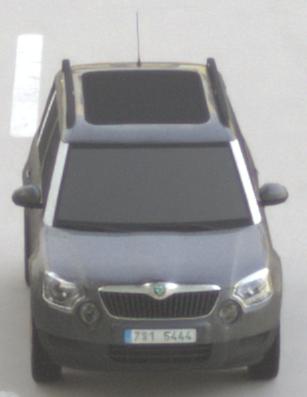
Make: Skoda
Model: Yeti 1.2 TSI
Detailed model: Yeti
Model produced from: 2009/11
Model produced until: 2011/10
Doors: 5
Color: gray
Road condition: dry road
Daytime: sunrise or sunset
Contrast: medium contrast